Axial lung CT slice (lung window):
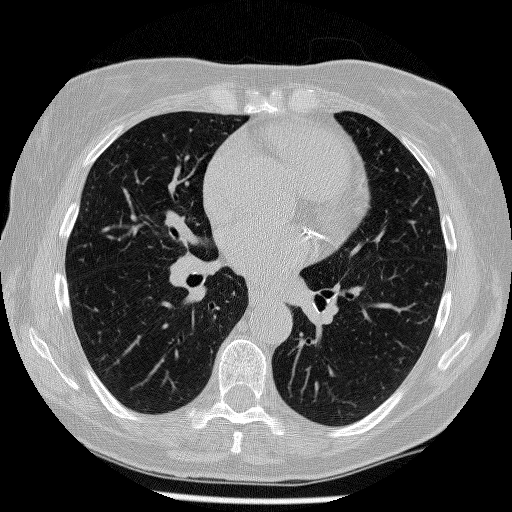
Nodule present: no